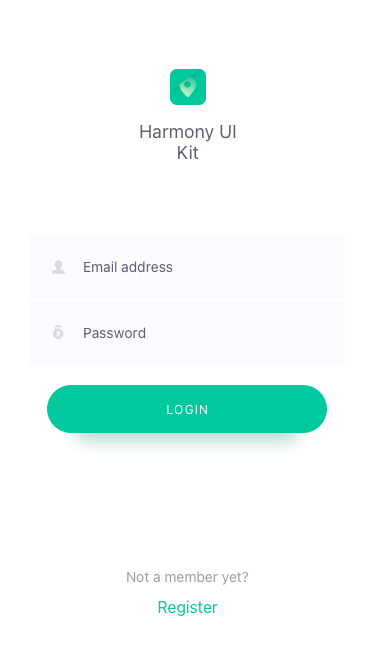
Text in this UI design:
Harmony UI Kit
Email address
Password
login
Not a member yet?
Register